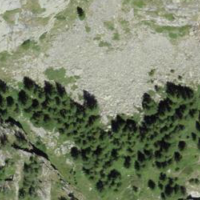
EUNIS habitat code: 31
Species observed at this site:
Alchemilla alpina
Macroglossum stellatarum
Sempervivum montanum
Stenobothrus rubicundulus
Hyles gallii
Aporia crataegi